Question: I just setup a very basic "hello world" for three.js...
But apparently my 3d cube is appearing as a 2d square...
The to the js file is <URL>
'''
const t = THREE;
const scene = new t.Scene();
const camera = new t.PerspectiveCamera(75, window.innerWidth, window.innerHeight, 0.1, 1000);
const renderer = new t.WebGLRenderer();
renderer.setSize(window.innerWidth, window.innerHeight);
document.body.appendChild(renderer.domElement);
// create a shape
const geometry = new t.BoxGeometry(1, 1, 1);
// create a material
const material = new t.MeshBasicMaterial({color: 0xFFFFFF, wireframe: true});
const cube = new t.Mesh(geometry, material);
// cube.position.y = 1;
scene.add(cube);
// camera.position.x = 300;
camera.position.z = 5;
// logic
const update = function () {
cube.rotation.x += 0.01;
cube.rotation.y += 0.01;
};
// draw scene
const render = function () {
renderer.render(scene, camera);
};
// run render loop (update-render-repeat)
const RenderLoop = function () {
window.requestAnimationFrame(RenderLoop);
update();
render();
};
RenderLoop();
'''
And the of the code is <URL>

Any help is appreciated!
EDIT:
Sorry for not including the code
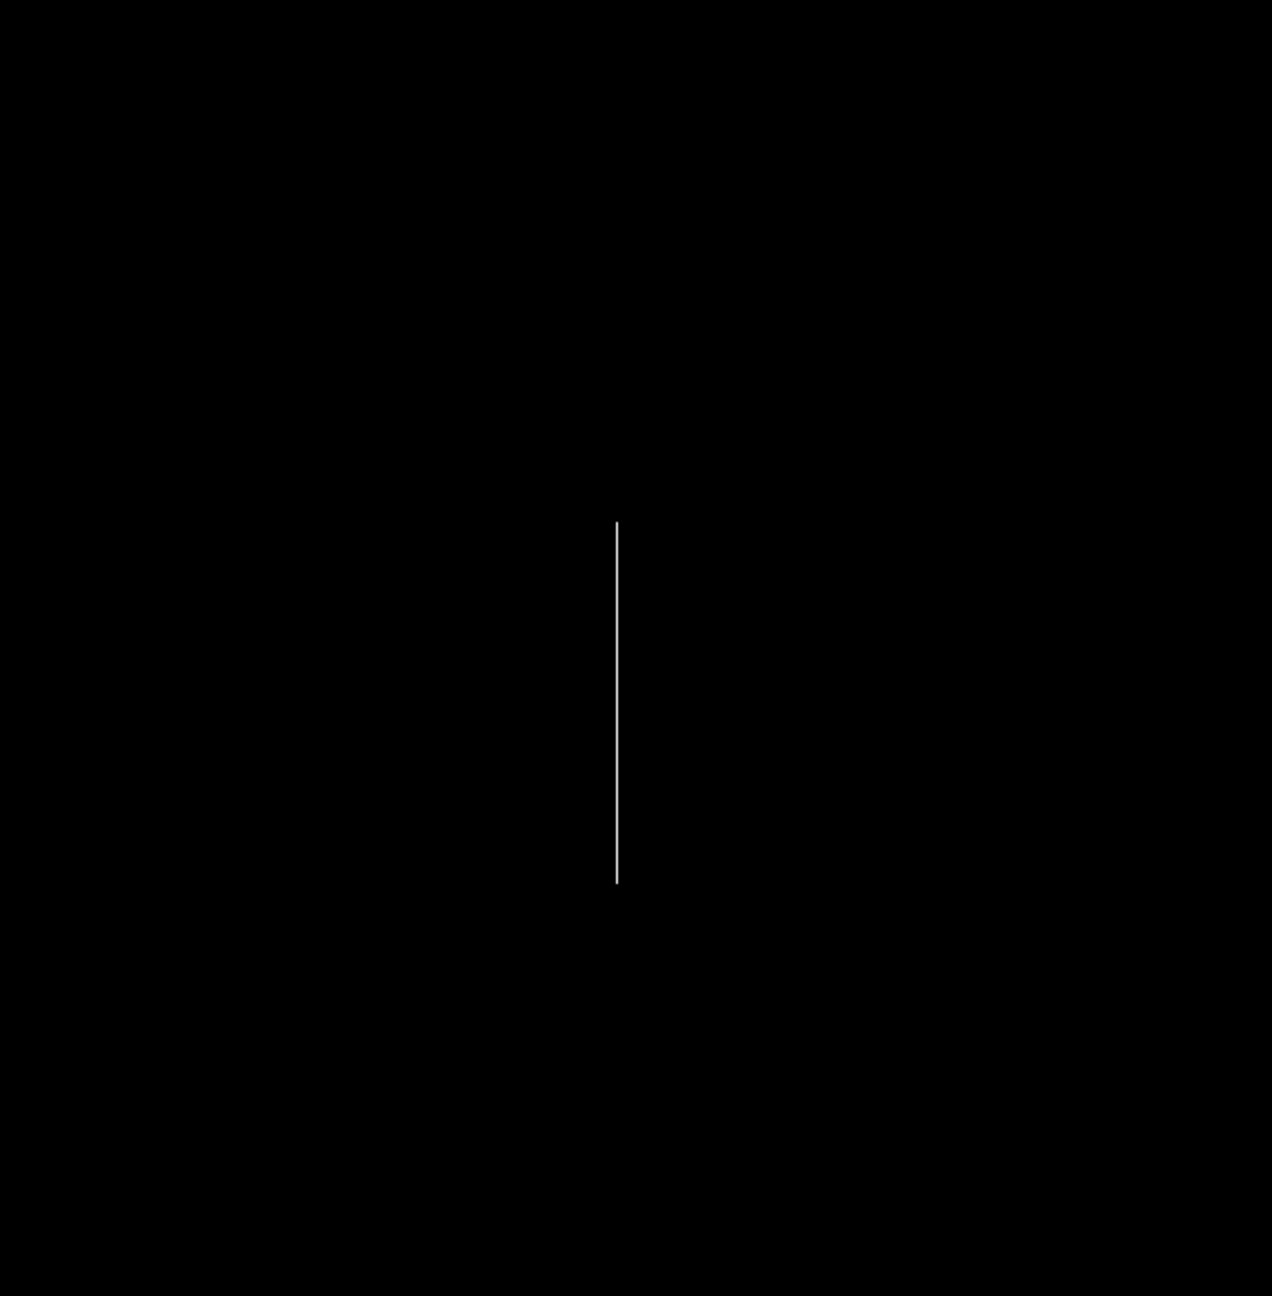
Answer: You're building your 'PerspectiveCamera' wrong:
Your way:
'''
PerspectiveCamera(75, window.innerWidth, window.innerHeight, 0.1, 1000);
'''
Correct way:
'''
PerspectiveCamera( 75, window.innerWidth / window.innerHeight, 0.1, 1000 );
'''
You need to pass the ratio 'w/h', not two separate 'w, h' arguments.